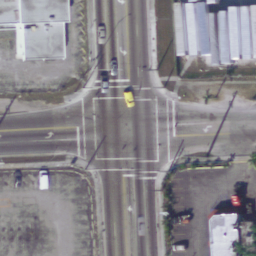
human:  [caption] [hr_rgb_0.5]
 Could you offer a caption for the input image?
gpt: A desolate intersection with a few cars on the road .

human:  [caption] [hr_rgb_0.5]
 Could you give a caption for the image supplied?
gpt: An intersection with some houses and plants at the corners .

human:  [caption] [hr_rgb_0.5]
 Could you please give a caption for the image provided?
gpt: An intersection with a few cars on the road .

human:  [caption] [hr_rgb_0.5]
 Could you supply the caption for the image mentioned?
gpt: A desolate intersection with some houses and plants at the corners .

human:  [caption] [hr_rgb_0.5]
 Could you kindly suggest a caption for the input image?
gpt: An intersection with two roads vertical to each other .